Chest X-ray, PA view. Patient: 64 years old, sex M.
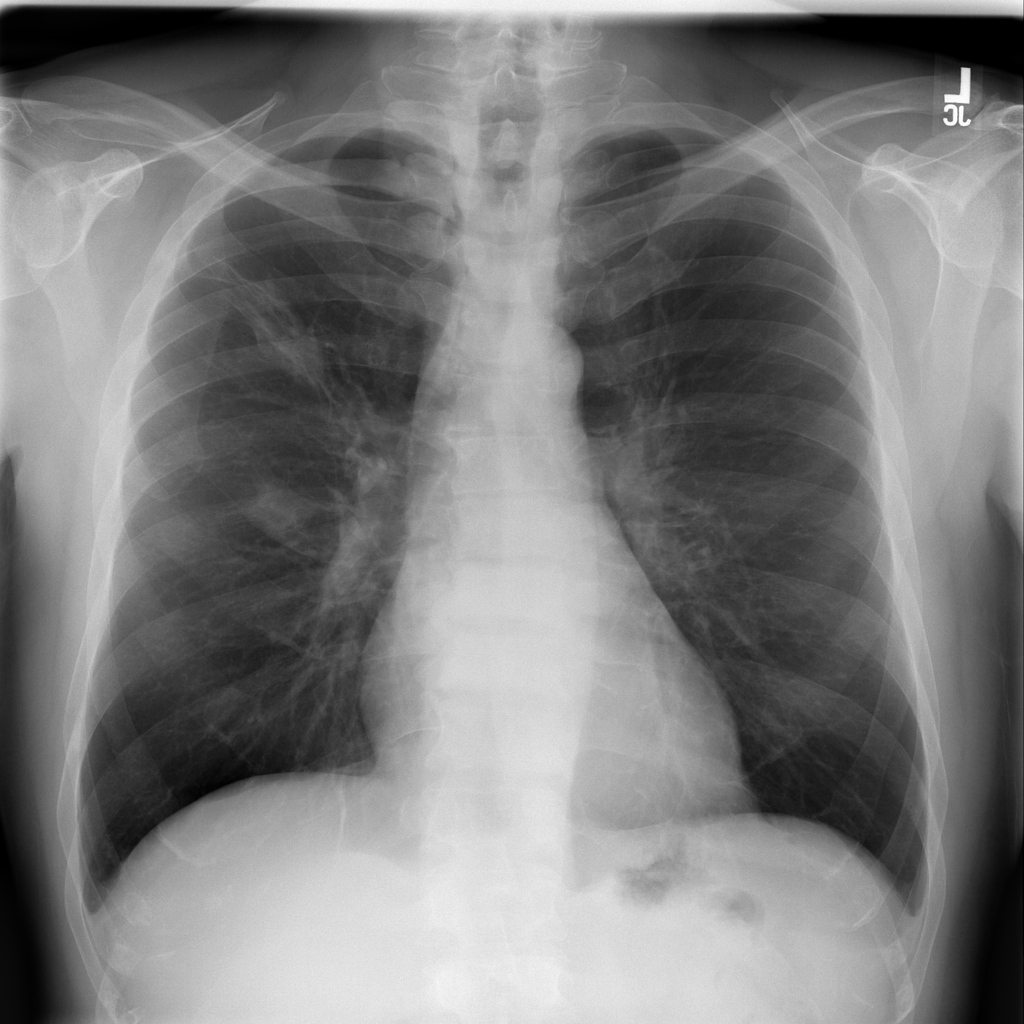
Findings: Mass